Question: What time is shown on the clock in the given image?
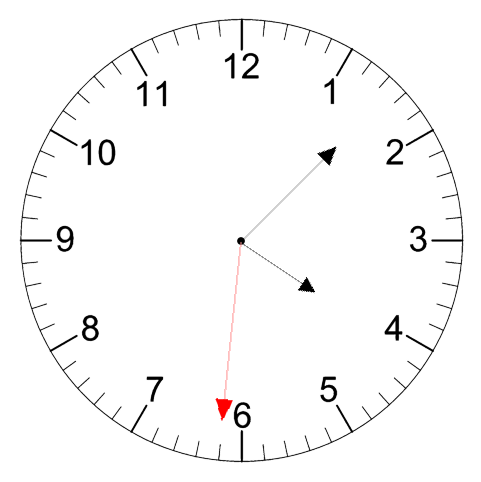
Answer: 04:07:31